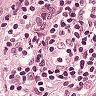
Metastatic tissue present: yes